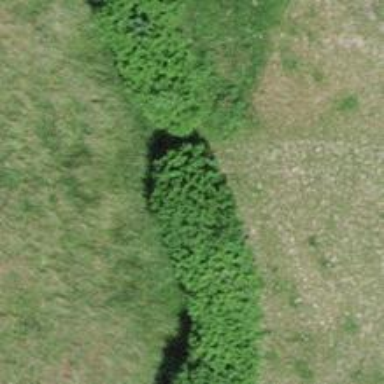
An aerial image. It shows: Hedge acting as barrier.